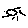
Label: sun